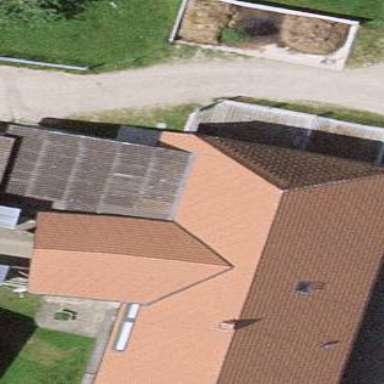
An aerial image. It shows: Farm building.